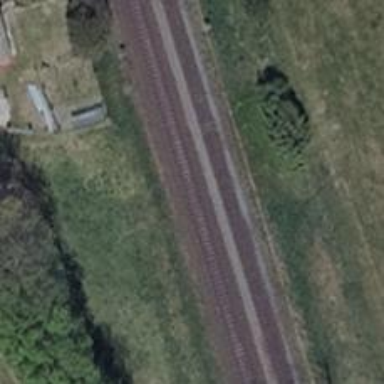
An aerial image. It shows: Railway signal.